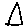
Label: triangle